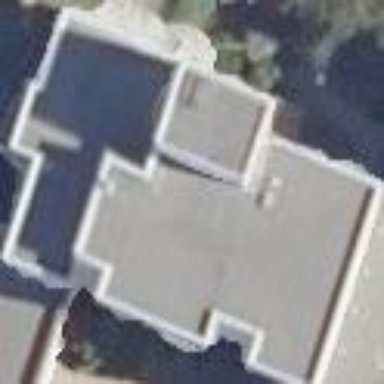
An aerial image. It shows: Building with apartments and flat roof.